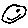
Label: smiley face